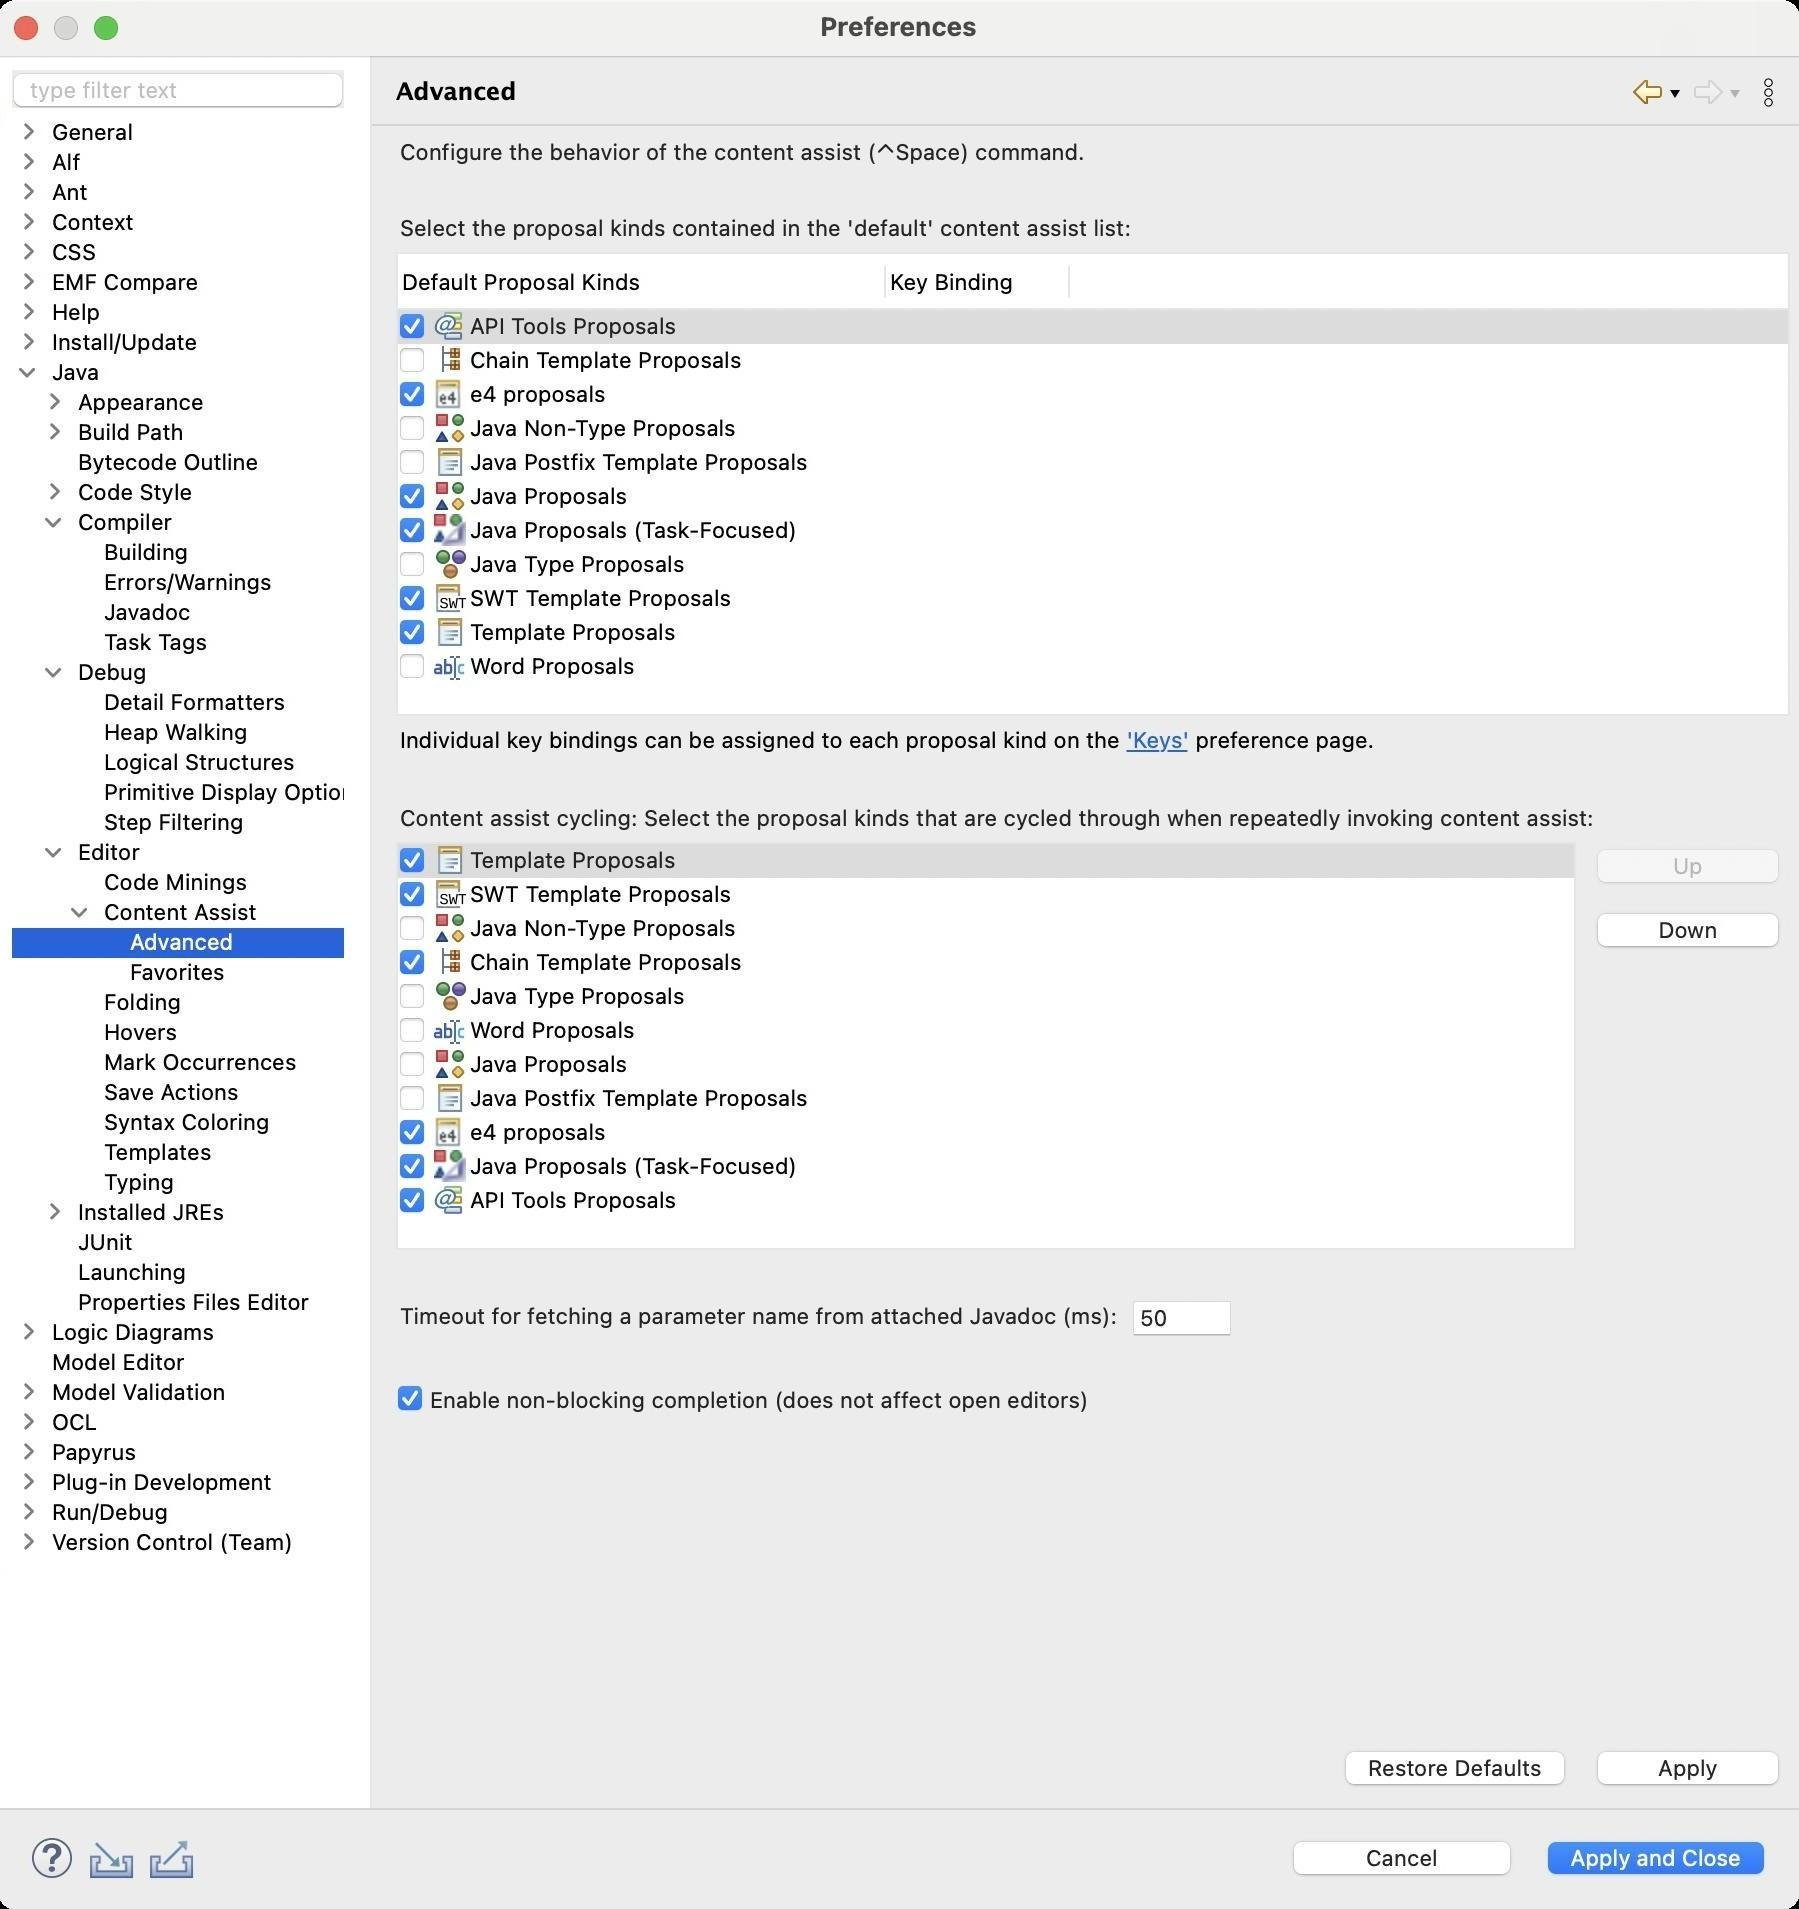
Accessibility tree:
{"name": "Preferences", "role": "AXWindow", "description": null, "role_description": "standard window", "value": null, "position": "480.00;95.00", "size": "901;955", "children": [{"name": "Apply_and_Close", "role": "AXButton", "description": null, "role_description": "button", "value": null, "position": "769.00;917.00", "size": "120;27", "children": []}, {"name": "Cancel", "role": "AXButton", "description": null, "role_description": "button", "value": null, "position": "642.00;917.00", "size": "120;27", "children": []}, {"name": null, "role": "AXToolbar", "description": null, "role_description": "toolbar", "value": null, "position": "12.00;915.00", "size": "90;30", "children": [{"name": "Help", "role": "AXCheckBox", "description": null, "role_description": "checkbox", "value": 0, "position": "12.00;915.00", "size": "30;30", "children": []}, {"name": "Import", "role": "AXButton", "description": null, "role_description": "button", "value": null, "position": "42.00;915.00", "size": "30;30", "children": []}, {"name": "Export", "role": "AXButton", "description": null, "role_description": "button", "value": null, "position": "72.00;915.00", "size": "30;30", "children": []}]}, {"name": null, "role": "AXScrollArea", "description": null, "role_description": "scroll area", "value": null, "position": "199.00;69.00", "size": "697;830", "children": [{"name": "Apply", "role": "AXButton", "description": null, "role_description": "button", "value": null, "position": "794.00;872.00", "size": "102;27", "children": []}, {"name": "Restore_Defaults", "role": "AXButton", "description": null, "role_description": "button", "value": null, "position": "668.00;872.00", "size": "121;27", "children": []}, {"name": null, "role": "AXScrollArea", "description": null, "role_description": "scroll area", "value": null, "position": "199.00;69.00", "size": "697;798", "children": [{"name": "Enable_non-blocking_completion_(does_not_affect_open_editors)", "role": "AXCheckBox", "description": null, "role_description": "checkbox", "value": 1, "position": "199.00;692.00", "size": "697;16", "children": []}, {"name": null, "role": "AXTextField", "description": null, "role_description": "text field", "value": "50", "position": "567.00;649.00", "size": "50;19", "children": []}, {"name": null, "role": "AXStaticText", "description": null, "role_description": "text", "value": "Timeout for fetching a parameter name from attached Javadoc (ms):", "position": "199.00;651.00", "size": "363;14", "children": []}, {"name": "Down", "role": "AXButton", "description": null, "role_description": "button", "value": null, "position": "794.00;453.00", "size": "102;27", "children": []}, {"name": "Up", "role": "AXButton", "description": null, "role_description": "button", "value": null, "position": "794.00;421.00", "size": "102;27", "children": []}, {"name": null, "role": "AXScrollArea", "description": null, "role_description": "scroll area", "value": null, "position": "199.00;421.00", "size": "590;204", "children": [{"name": null, "role": "AXTable", "description": null, "role_description": "table", "value": null, "position": "200.00;422.00", "size": "588;202", "children": [{"name": null, "role": "AXRow", "description": null, "role_description": "table row", "value": null, "position": "200.00;422.00", "size": "588;17", "children": [{"name": "", "role": "AXCheckBox", "description": null, "role_description": "checkbox", "value": 1, "position": "200.00;422.00", "size": "14;16", "children": []}, {"name": null, "role": "AXStaticText", "description": null, "role_description": "text", "value": "Template Proposals", "position": "215.00;422.00", "size": "228;16", "children": []}]}, {"name": null, "role": "AXRow", "description": null, "role_description": "table row", "value": null, "position": "200.00;439.00", "size": "588;17", "children": [{"name": "", "role": "AXCheckBox", "description": null, "role_description": "checkbox", "value": 1, "position": "200.00;439.00", "size": "14;16", "children": []}, {"name": null, "role": "AXStaticText", "description": null, "role_description": "text", "value": "SWT Template Proposals", "position": "215.00;439.00", "size": "228;16", "children": []}]}, {"name": null, "role": "AXRow", "description": null, "role_description": "table row", "value": null, "position": "200.00;456.00", "size": "588;17", "children": [{"name": "", "role": "AXCheckBox", "description": null, "role_description": "checkbox", "value": 0, "position": "200.00;456.00", "size": "14;16", "children": []}, {"name": null, "role": "AXStaticText", "description": null, "role_description": "text", "value": "Java Non-Type Proposals", "position": "215.00;456.00", "size": "228;16", "children": []}]}, {"name": null, "role": "AXRow", "description": null, "role_description": "table row", "value": null, "position": "200.00;473.00", "size": "588;17", "children": [{"name": "", "role": "AXCheckBox", "description": null, "role_description": "checkbox", "value": 1, "position": "200.00;473.00", "size": "14;16", "children": []}, {"name": null, "role": "AXStaticText", "description": null, "role_description": "text", "value": "Chain Template Proposals", "position": "215.00;473.00", "size": "228;16", "children": []}]}, {"name": null, "role": "AXRow", "description": null, "role_description": "table row", "value": null, "position": "200.00;490.00", "size": "588;17", "children": [{"name": "", "role": "AXCheckBox", "description": null, "role_description": "checkbox", "value": 0, "position": "200.00;490.00", "size": "14;16", "children": []}, {"name": null, "role": "AXStaticText", "description": null, "role_description": "text", "value": "Java Type Proposals", "position": "215.00;490.00", "size": "228;16", "children": []}]}, {"name": null, "role": "AXRow", "description": null, "role_description": "table row", "value": null, "position": "200.00;507.00", "size": "588;17", "children": [{"name": "", "role": "AXCheckBox", "description": null, "role_description": "checkbox", "value": 0, "position": "200.00;507.00", "size": "14;16", "children": []}, {"name": null, "role": "AXStaticText", "description": null, "role_description": "text", "value": "Word Proposals", "position": "215.00;507.00", "size": "228;16", "children": []}]}, {"name": null, "role": "AXRow", "description": null, "role_description": "table row", "value": null, "position": "200.00;524.00", "size": "588;17", "children": [{"name": "", "role": "AXCheckBox", "description": null, "role_description": "checkbox", "value": 0, "position": "200.00;524.00", "size": "14;16", "children": []}, {"name": null, "role": "AXStaticText", "description": null, "role_description": "text", "value": "Java Proposals", "position": "215.00;524.00", "size": "228;16", "children": []}]}, {"name": null, "role": "AXRow", "description": null, "role_description": "table row", "value": null, "position": "200.00;541.00", "size": "588;17", "children": [{"name": "", "role": "AXCheckBox", "description": null, "role_description": "checkbox", "value": 0, "position": "200.00;541.00", "size": "14;16", "children": []}, {"name": null, "role": "AXStaticText", "description": null, "role_description": "text", "value": "Java Postfix Template Proposals", "position": "215.00;541.00", "size": "228;16", "children": []}]}, {"name": null, "role": "AXRow", "description": null, "role_description": "table row", "value": null, "position": "200.00;558.00", "size": "588;17", "children": [{"name": "", "role": "AXCheckBox", "description": null, "role_description": "checkbox", "value": 1, "position": "200.00;558.00", "size": "14;16", "children": []}, {"name": null, "role": "AXStaticText", "description": null, "role_description": "text", "value": "e4 proposals", "position": "215.00;558.00", "size": "228;16", "children": []}]}, {"name": null, "role": "AXRow", "description": null, "role_description": "table row", "value": null, "position": "200.00;575.00", "size": "588;17", "children": [{"name": "", "role": "AXCheckBox", "description": null, "role_description": "checkbox", "value": 1, "position": "200.00;575.00", "size": "14;16", "children": []}, {"name": null, "role": "AXStaticText", "description": null, "role_description": "text", "value": "Java Proposals (Task-Focused)", "position": "215.00;575.00", "size": "228;16", "children": []}]}, {"name": null, "role": "AXRow", "description": null, "role_description": "table row", "value": null, "position": "200.00;592.00", "size": "588;17", "children": [{"name": "", "role": "AXCheckBox", "description": null, "role_description": "checkbox", "value": 1, "position": "200.00;592.00", "size": "14;16", "children": []}, {"name": null, "role": "AXStaticText", "description": null, "role_description": "text", "value": "API Tools Proposals", "position": "215.00;592.00", "size": "228;16", "children": []}]}, {"name": null, "role": "AXColumn", "description": null, "role_description": "column", "value": null, "position": "200.00;422.00", "size": "15;202", "children": []}, {"name": null, "role": "AXColumn", "description": null, "role_description": "column", "value": null, "position": "215.00;422.00", "size": "229;202", "children": []}]}]}, {"name": null, "role": "AXStaticText", "description": null, "role_description": "text", "value": "Content assist cycling: Select the proposal kinds that are cycled through when repeatedly invoking content assist:", "position": "199.00;402.00", "size": "697;14", "children": []}, {"name": null, "role": "AXScrollArea", "description": null, "role_description": "scroll area", "value": null, "position": "199.00;363.00", "size": "697;15", "children": [{"name": null, "role": "AXTextArea", "description": null, "role_description": "text entry area", "value": "Individual key bindings can be assigned to each proposal kind on the 'Keys' preference page.", "position": "199.00;363.00", "size": "697;15", "children": [{"name": "'Keys'", "role": "AXLink", "description": null, "role_description": "hyperlink", "value": null, "position": "564.25;363.00", "size": "31;13", "children": []}]}]}, {"name": null, "role": "AXScrollArea", "description": null, "role_description": "scroll area", "value": null, "position": "199.00;126.00", "size": "697;232", "children": [{"name": null, "role": "AXTable", "description": null, "role_description": "table", "value": null, "position": "200.00;155.00", "size": "695;202", "children": [{"name": null, "role": "AXRow", "description": null, "role_description": "table row", "value": null, "position": "200.00;155.00", "size": "695;17", "children": [{"name": "", "role": "AXCheckBox", "description": null, "role_description": "checkbox", "value": 1, "position": "200.00;155.00", "size": "14;16", "children": []}, {"name": null, "role": "AXStaticText", "description": null, "role_description": "text", "value": "API Tools Proposals", "position": "215.00;155.00", "size": "228;16", "children": []}, {"name": null, "role": "AXStaticText", "description": null, "role_description": "text", "value": "", "position": "444.00;155.00", "size": "91;16", "children": []}]}, {"name": null, "role": "AXRow", "description": null, "role_description": "table row", "value": null, "position": "200.00;172.00", "size": "695;17", "children": [{"name": "", "role": "AXCheckBox", "description": null, "role_description": "checkbox", "value": 0, "position": "200.00;172.00", "size": "14;16", "children": []}, {"name": null, "role": "AXStaticText", "description": null, "role_description": "text", "value": "Chain Template Proposals", "position": "215.00;172.00", "size": "228;16", "children": []}, {"name": null, "role": "AXStaticText", "description": null, "role_description": "text", "value": "", "position": "444.00;172.00", "size": "91;16", "children": []}]}, {"name": null, "role": "AXRow", "description": null, "role_description": "table row", "value": null, "position": "200.00;189.00", "size": "695;17", "children": [{"name": "", "role": "AXCheckBox", "description": null, "role_description": "checkbox", "value": 1, "position": "200.00;189.00", "size": "14;16", "children": []}, {"name": null, "role": "AXStaticText", "description": null, "role_description": "text", "value": "e4 proposals", "position": "215.00;189.00", "size": "228;16", "children": []}, {"name": null, "role": "AXStaticText", "description": null, "role_description": "text", "value": "", "position": "444.00;189.00", "size": "91;16", "children": []}]}, {"name": null, "role": "AXRow", "description": null, "role_description": "table row", "value": null, "position": "200.00;206.00", "size": "695;17", "children": [{"name": "", "role": "AXCheckBox", "description": null, "role_description": "checkbox", "value": 0, "position": "200.00;206.00", "size": "14;16", "children": []}, {"name": null, "role": "AXStaticText", "description": null, "role_description": "text", "value": "Java Non-Type Proposals", "position": "215.00;206.00", "size": "228;16", "children": []}, {"name": null, "role": "AXStaticText", "description": null, "role_description": "text", "value": "", "position": "444.00;206.00", "size": "91;16", "children": []}]}, {"name": null, "role": "AXRow", "description": null, "role_description": "table row", "value": null, "position": "200.00;223.00", "size": "695;17", "children": [{"name": "", "role": "AXCheckBox", "description": null, "role_description": "checkbox", "value": 0, "position": "200.00;223.00", "size": "14;16", "children": []}, {"name": null, "role": "AXStaticText", "description": null, "role_description": "text", "value": "Java Postfix Template Proposals", "position": "215.00;223.00", "size": "228;16", "children": []}, {"name": null, "role": "AXStaticText", "description": null, "role_description": "text", "value": "", "position": "444.00;223.00", "size": "91;16", "children": []}]}, {"name": null, "role": "AXRow", "description": null, "role_description": "table row", "value": null, "position": "200.00;240.00", "size": "695;17", "children": [{"name": "", "role": "AXCheckBox", "description": null, "role_description": "checkbox", "value": 1, "position": "200.00;240.00", "size": "14;16", "children": []}, {"name": null, "role": "AXStaticText", "description": null, "role_description": "text", "value": "Java Proposals", "position": "215.00;240.00", "size": "228;16", "children": []}, {"name": null, "role": "AXStaticText", "description": null, "role_description": "text", "value": "", "position": "444.00;240.00", "size": "91;16", "children": []}]}, {"name": null, "role": "AXRow", "description": null, "role_description": "table row", "value": null, "position": "200.00;257.00", "size": "695;17", "children": [{"name": "", "role": "AXCheckBox", "description": null, "role_description": "checkbox", "value": 1, "position": "200.00;257.00", "size": "14;16", "children": []}, {"name": null, "role": "AXStaticText", "description": null, "role_description": "text", "value": "Java Proposals (Task-Focused)", "position": "215.00;257.00", "size": "228;16", "children": []}, {"name": null, "role": "AXStaticText", "description": null, "role_description": "text", "value": "", "position": "444.00;257.00", "size": "91;16", "children": []}]}, {"name": null, "role": "AXRow", "description": null, "role_description": "table row", "value": null, "position": "200.00;274.00", "size": "695;17", "children": [{"name": "", "role": "AXCheckBox", "description": null, "role_description": "checkbox", "value": 0, "position": "200.00;274.00", "size": "14;16", "children": []}, {"name": null, "role": "AXStaticText", "description": null, "role_description": "text", "value": "Java Type Proposals", "position": "215.00;274.00", "size": "228;16", "children": []}, {"name": null, "role": "AXStaticText", "description": null, "role_description": "text", "value": "", "position": "444.00;274.00", "size": "91;16", "children": []}]}, {"name": null, "role": "AXRow", "description": null, "role_description": "table row", "value": null, "position": "200.00;291.00", "size": "695;17", "children": [{"name": "", "role": "AXCheckBox", "description": null, "role_description": "checkbox", "value": 1, "position": "200.00;291.00", "size": "14;16", "children": []}, {"name": null, "role": "AXStaticText", "description": null, "role_description": "text", "value": "SWT Template Proposals", "position": "215.00;291.00", "size": "228;16", "children": []}, {"name": null, "role": "AXStaticText", "description": null, "role_description": "text", "value": "", "position": "444.00;291.00", "size": "91;16", "children": []}]}, {"name": null, "role": "AXRow", "description": null, "role_description": "table row", "value": null, "position": "200.00;308.00", "size": "695;17", "children": [{"name": "", "role": "AXCheckBox", "description": null, "role_description": "checkbox", "value": 1, "position": "200.00;308.00", "size": "14;16", "children": []}, {"name": null, "role": "AXStaticText", "description": null, "role_description": "text", "value": "Template Proposals", "position": "215.00;308.00", "size": "228;16", "children": []}, {"name": null, "role": "AXStaticText", "description": null, "role_description": "text", "value": "", "position": "444.00;308.00", "size": "91;16", "children": []}]}, {"name": null, "role": "AXRow", "description": null, "role_description": "table row", "value": null, "position": "200.00;325.00", "size": "695;17", "children": [{"name": "", "role": "AXCheckBox", "description": null, "role_description": "checkbox", "value": 0, "position": "200.00;325.00", "size": "14;16", "children": []}, {"name": null, "role": "AXStaticText", "description": null, "role_description": "text", "value": "Word Proposals", "position": "215.00;325.00", "size": "228;16", "children": []}, {"name": null, "role": "AXStaticText", "description": null, "role_description": "text", "value": "", "position": "444.00;325.00", "size": "91;16", "children": []}]}, {"name": null, "role": "AXColumn", "description": null, "role_description": "column", "value": null, "position": "200.00;155.00", "size": "15;202", "children": []}, {"name": null, "role": "AXColumn", "description": null, "role_description": "column", "value": null, "position": "215.00;155.00", "size": "229;202", "children": []}, {"name": null, "role": "AXColumn", "description": null, "role_description": "column", "value": null, "position": "444.00;155.00", "size": "92;202", "children": []}, {"name": null, "role": "AXGroup", "description": null, "role_description": "group", "value": null, "position": "200.00;127.00", "size": "695;28", "children": [{"name": "", "role": "AXButton", "description": null, "role_description": "sort button", "value": null, "position": "200.00;127.00", "size": "0;28", "children": []}, {"name": "Default_Proposal_Kinds", "role": "AXButton", "description": null, "role_description": "sort button", "value": null, "position": "200.00;127.00", "size": "244;28", "children": []}, {"name": "Key_Binding", "role": "AXButton", "description": null, "role_description": "sort button", "value": null, "position": "444.00;127.00", "size": "92;28", "children": []}]}]}]}, {"name": null, "role": "AXStaticText", "description": null, "role_description": "text", "value": "Select the proposal kinds contained in the 'default' content assist list:", "position": "199.00;107.00", "size": "697;14", "children": []}, {"name": null, "role": "AXStaticText", "description": null, "role_description": "text", "value": "Configure the behavior of the content assist (⌃Space) command.", "position": "199.00;69.00", "size": "697;14", "children": []}]}]}, {"name": null, "role": "AXToolbar", "description": "", "role_description": "toolbar", "value": null, "position": "814.00;35.00", "size": "82;22", "children": [{"name": "Back_to_Content_Assist", "role": "AXMenuButton", "description": null, "role_description": "menu button", "value": null, "position": "814.00;35.00", "size": "22;22", "children": []}, {"name": "Forward", "role": "AXMenuButton", "description": null, "role_description": "menu button", "value": null, "position": "844.00;35.00", "size": "22;22", "children": []}, {"name": "Additional_Dialog_Actions", "role": "AXButton", "description": null, "role_description": "button", "value": null, "position": "874.00;35.00", "size": "22;22", "children": []}]}, {"name": null, "role": "AXStaticText", "description": "", "role_description": "text", "value": "Advanced", "position": "196.00;35.00", "size": "611;21", "children": []}, {"name": null, "role": "AXSplitter", "description": null, "role_description": "splitter", "value": 180, "position": "180.00;28.00", "size": "5;876", "children": []}, {"name": null, "role": "AXScrollArea", "description": null, "role_description": "scroll area", "value": null, "position": "7.00;59.00", "size": "166;845", "children": [{"name": null, "role": "AXOutline", "description": null, "role_description": "outline", "value": null, "position": "7.00;59.00", "size": "178;845", "children": [{"name": null, "role": "AXRow", "description": null, "role_description": "outline row", "value": null, "position": "7.00;59.00", "size": "178;15", "children": [{"name": null, "role": "AXGroup", "description": null, "role_description": "group", "value": null, "position": "7.00;59.00", "size": "178;15", "children": [{"name": null, "role": "AXDisclosureTriangle", "description": null, "role_description": "disclosure triangle", "value": 0, "position": "9.00;59.00", "size": "12;14", "children": []}, {"name": null, "role": "AXStaticText", "description": null, "role_description": "text", "value": "General", "position": "25.00;59.00", "size": "159;14", "children": []}]}]}, {"name": null, "role": "AXRow", "description": null, "role_description": "outline row", "value": null, "position": "7.00;74.00", "size": "178;15", "children": [{"name": null, "role": "AXGroup", "description": null, "role_description": "group", "value": null, "position": "7.00;74.00", "size": "178;15", "children": [{"name": null, "role": "AXDisclosureTriangle", "description": null, "role_description": "disclosure triangle", "value": 0, "position": "9.00;74.00", "size": "12;14", "children": []}, {"name": null, "role": "AXStaticText", "description": null, "role_description": "text", "value": "Alf", "position": "25.00;74.00", "size": "159;14", "children": []}]}]}, {"name": null, "role": "AXRow", "description": null, "role_description": "outline row", "value": null, "position": "7.00;89.00", "size": "178;15", "children": [{"name": null, "role": "AXGroup", "description": null, "role_description": "group", "value": null, "position": "7.00;89.00", "size": "178;15", "children": [{"name": null, "role": "AXDisclosureTriangle", "description": null, "role_description": "disclosure triangle", "value": 0, "position": "9.00;89.00", "size": "12;14", "children": []}, {"name": null, "role": "AXStaticText", "description": null, "role_description": "text", "value": "Ant", "position": "25.00;89.00", "size": "159;14", "children": []}]}]}, {"name": null, "role": "AXRow", "description": null, "role_description": "outline row", "value": null, "position": "7.00;104.00", "size": "178;15", "children": [{"name": null, "role": "AXGroup", "description": null, "role_description": "group", "value": null, "position": "7.00;104.00", "size": "178;15", "children": [{"name": null, "role": "AXDisclosureTriangle", "description": null, "role_description": "disclosure triangle", "value": 0, "position": "9.00;104.00", "size": "12;14", "children": []}, {"name": null, "role": "AXStaticText", "description": null, "role_description": "text", "value": "Context", "position": "25.00;104.00", "size": "159;14", "children": []}]}]}, {"name": null, "role": "AXRow", "description": null, "role_description": "outline row", "value": null, "position": "7.00;119.00", "size": "178;15", "children": [{"name": null, "role": "AXGroup", "description": null, "role_description": "group", "value": null, "position": "7.00;119.00", "size": "178;15", "children": [{"name": null, "role": "AXDisclosureTriangle", "description": null, "role_description": "disclosure triangle", "value": 0, "position": "9.00;119.00", "size": "12;14", "children": []}, {"name": null, "role": "AXStaticText", "description": null, "role_description": "text", "value": "CSS", "position": "25.00;119.00", "size": "159;14", "children": []}]}]}, {"name": null, "role": "AXRow", "description": null, "role_description": "outline row", "value": null, "position": "7.00;134.00", "size": "178;15", "children": [{"name": null, "role": "AXGroup", "description": null, "role_description": "group", "value": null, "position": "7.00;134.00", "size": "178;15", "children": [{"name": null, "role": "AXDisclosureTriangle", "description": null, "role_description": "disclosure triangle", "value": 0, "position": "9.00;134.00", "size": "12;14", "children": []}, {"name": null, "role": "AXStaticText", "description": null, "role_description": "text", "value": "EMF Compare", "position": "25.00;134.00", "size": "159;14", "children": []}]}]}, {"name": null, "role": "AXRow", "description": null, "role_description": "outline row", "value": null, "position": "7.00;149.00", "size": "178;15", "children": [{"name": null, "role": "AXGroup", "description": null, "role_description": "group", "value": null, "position": "7.00;149.00", "size": "178;15", "children": [{"name": null, "role": "AXDisclosureTriangle", "description": null, "role_description": "disclosure triangle", "value": 0, "position": "9.00;149.00", "size": "12;14", "children": []}, {"name": null, "role": "AXStaticText", "description": null, "role_description": "text", "value": "Help", "position": "25.00;149.00", "size": "159;14", "children": []}]}]}, {"name": null, "role": "AXRow", "description": null, "role_description": "outline row", "value": null, "position": "7.00;164.00", "size": "178;15", "children": [{"name": null, "role": "AXGroup", "description": null, "role_description": "group", "value": null, "position": "7.00;164.00", "size": "178;15", "children": [{"name": null, "role": "AXDisclosureTriangle", "description": null, "role_description": "disclosure triangle", "value": 0, "position": "9.00;164.00", "size": "12;14", "children": []}, {"name": null, "role": "AXStaticText", "description": null, "role_description": "text", "value": "Install/Update", "position": "25.00;164.00", "size": "159;14", "children": []}]}]}, {"name": null, "role": "AXRow", "description": null, "role_description": "outline row", "value": null, "position": "7.00;179.00", "size": "178;15", "children": [{"name": null, "role": "AXGroup", "description": null, "role_description": "group", "value": null, "position": "7.00;179.00", "size": "178;15", "children": [{"name": null, "role": "AXDisclosureTriangle", "description": null, "role_description": "disclosure triangle", "value": 1, "position": "9.00;179.00", "size": "12;14", "children": []}, {"name": null, "role": "AXStaticText", "description": null, "role_description": "text", "value": "Java", "position": "25.00;179.00", "size": "159;14", "children": []}]}]}, {"name": null, "role": "AXRow", "description": null, "role_description": "outline row", "value": null, "position": "7.00;194.00", "size": "178;15", "children": [{"name": null, "role": "AXGroup", "description": null, "role_description": "group", "value": null, "position": "7.00;194.00", "size": "178;15", "children": [{"name": null, "role": "AXDisclosureTriangle", "description": null, "role_description": "disclosure triangle", "value": 0, "position": "22.00;194.00", "size": "12;14", "children": []}, {"name": null, "role": "AXStaticText", "description": null, "role_description": "text", "value": "Appearance", "position": "38.00;194.00", "size": "146;14", "children": []}]}]}, {"name": null, "role": "AXRow", "description": null, "role_description": "outline row", "value": null, "position": "7.00;209.00", "size": "178;15", "children": [{"name": null, "role": "AXGroup", "description": null, "role_description": "group", "value": null, "position": "7.00;209.00", "size": "178;15", "children": [{"name": null, "role": "AXDisclosureTriangle", "description": null, "role_description": "disclosure triangle", "value": 0, "position": "22.00;209.00", "size": "12;14", "children": []}, {"name": null, "role": "AXStaticText", "description": null, "role_description": "text", "value": "Build Path", "position": "38.00;209.00", "size": "146;14", "children": []}]}]}, {"name": null, "role": "AXRow", "description": null, "role_description": "outline row", "value": null, "position": "7.00;224.00", "size": "178;15", "children": [{"name": null, "role": "AXStaticText", "description": null, "role_description": "text", "value": "Bytecode Outline", "position": "38.00;224.00", "size": "146;14", "children": []}]}, {"name": null, "role": "AXRow", "description": null, "role_description": "outline row", "value": null, "position": "7.00;239.00", "size": "178;15", "children": [{"name": null, "role": "AXGroup", "description": null, "role_description": "group", "value": null, "position": "7.00;239.00", "size": "178;15", "children": [{"name": null, "role": "AXDisclosureTriangle", "description": null, "role_description": "disclosure triangle", "value": 0, "position": "22.00;239.00", "size": "12;14", "children": []}, {"name": null, "role": "AXStaticText", "description": null, "role_description": "text", "value": "Code Style", "position": "38.00;239.00", "size": "146;14", "children": []}]}]}, {"name": null, "role": "AXRow", "description": null, "role_description": "outline row", "value": null, "position": "7.00;254.00", "size": "178;15", "children": [{"name": null, "role": "AXGroup", "description": null, "role_description": "group", "value": null, "position": "7.00;254.00", "size": "178;15", "children": [{"name": null, "role": "AXDisclosureTriangle", "description": null, "role_description": "disclosure triangle", "value": 1, "position": "22.00;254.00", "size": "12;14", "children": []}, {"name": null, "role": "AXStaticText", "description": null, "role_description": "text", "value": "Compiler", "position": "38.00;254.00", "size": "146;14", "children": []}]}]}, {"name": null, "role": "AXRow", "description": null, "role_description": "outline row", "value": null, "position": "7.00;269.00", "size": "178;15", "children": [{"name": null, "role": "AXStaticText", "description": null, "role_description": "text", "value": "Building", "position": "51.00;269.00", "size": "133;14", "children": []}]}, {"name": null, "role": "AXRow", "description": null, "role_description": "outline row", "value": null, "position": "7.00;284.00", "size": "178;15", "children": [{"name": null, "role": "AXStaticText", "description": null, "role_description": "text", "value": "Errors/Warnings", "position": "51.00;284.00", "size": "133;14", "children": []}]}, {"name": null, "role": "AXRow", "description": null, "role_description": "outline row", "value": null, "position": "7.00;299.00", "size": "178;15", "children": [{"name": null, "role": "AXStaticText", "description": null, "role_description": "text", "value": "Javadoc", "position": "51.00;299.00", "size": "133;14", "children": []}]}, {"name": null, "role": "AXRow", "description": null, "role_description": "outline row", "value": null, "position": "7.00;314.00", "size": "178;15", "children": [{"name": null, "role": "AXStaticText", "description": null, "role_description": "text", "value": "Task Tags", "position": "51.00;314.00", "size": "133;14", "children": []}]}, {"name": null, "role": "AXRow", "description": null, "role_description": "outline row", "value": null, "position": "7.00;329.00", "size": "178;15", "children": [{"name": null, "role": "AXGroup", "description": null, "role_description": "group", "value": null, "position": "7.00;329.00", "size": "178;15", "children": [{"name": null, "role": "AXDisclosureTriangle", "description": null, "role_description": "disclosure triangle", "value": 1, "position": "22.00;329.00", "size": "12;14", "children": []}, {"name": null, "role": "AXStaticText", "description": null, "role_description": "text", "value": "Debug", "position": "38.00;329.00", "size": "146;14", "children": []}]}]}, {"name": null, "role": "AXRow", "description": null, "role_description": "outline row", "value": null, "position": "7.00;344.00", "size": "178;15", "children": [{"name": null, "role": "AXStaticText", "description": null, "role_description": "text", "value": "Detail Formatters", "position": "51.00;344.00", "size": "133;14", "children": []}]}, {"name": null, "role": "AXRow", "description": null, "role_description": "outline row", "value": null, "position": "7.00;359.00", "size": "178;15", "children": [{"name": null, "role": "AXStaticText", "description": null, "role_description": "text", "value": "Heap Walking", "position": "51.00;359.00", "size": "133;14", "children": []}]}, {"name": null, "role": "AXRow", "description": null, "role_description": "outline row", "value": null, "position": "7.00;374.00", "size": "178;15", "children": [{"name": null, "role": "AXStaticText", "description": null, "role_description": "text", "value": "Logical Structures", "position": "51.00;374.00", "size": "133;14", "children": []}]}, {"name": null, "role": "AXRow", "description": null, "role_description": "outline row", "value": null, "position": "7.00;389.00", "size": "178;15", "children": [{"name": null, "role": "AXStaticText", "description": null, "role_description": "text", "value": "Primitive Display Options", "position": "51.00;389.00", "size": "133;14", "children": []}]}, {"name": null, "role": "AXRow", "description": null, "role_description": "outline row", "value": null, "position": "7.00;404.00", "size": "178;15", "children": [{"name": null, "role": "AXStaticText", "description": null, "role_description": "text", "value": "Step Filtering", "position": "51.00;404.00", "size": "133;14", "children": []}]}, {"name": null, "role": "AXRow", "description": null, "role_description": "outline row", "value": null, "position": "7.00;419.00", "size": "178;15", "children": [{"name": null, "role": "AXGroup", "description": null, "role_description": "group", "value": null, "position": "7.00;419.00", "size": "178;15", "children": [{"name": null, "role": "AXDisclosureTriangle", "description": null, "role_description": "disclosure triangle", "value": 1, "position": "22.00;419.00", "size": "12;14", "children": []}, {"name": null, "role": "AXStaticText", "description": null, "role_description": "text", "value": "Editor", "position": "38.00;419.00", "size": "146;14", "children": []}]}]}, {"name": null, "role": "AXRow", "description": null, "role_description": "outline row", "value": null, "position": "7.00;434.00", "size": "178;15", "children": [{"name": null, "role": "AXStaticText", "description": null, "role_description": "text", "value": "Code Minings", "position": "51.00;434.00", "size": "133;14", "children": []}]}, {"name": null, "role": "AXRow", "description": null, "role_description": "outline row", "value": null, "position": "7.00;449.00", "size": "178;15", "children": [{"name": null, "role": "AXGroup", "description": null, "role_description": "group", "value": null, "position": "7.00;449.00", "size": "178;15", "children": [{"name": null, "role": "AXDisclosureTriangle", "description": null, "role_description": "disclosure triangle", "value": 1, "position": "35.00;449.00", "size": "12;14", "children": []}, {"name": null, "role": "AXStaticText", "description": null, "role_description": "text", "value": "Content Assist", "position": "51.00;449.00", "size": "133;14", "children": []}]}]}, {"name": null, "role": "AXRow", "description": null, "role_description": "outline row", "value": null, "position": "7.00;464.00", "size": "178;15", "children": [{"name": null, "role": "AXStaticText", "description": null, "role_description": "text", "value": "Advanced", "position": "64.00;464.00", "size": "120;14", "children": []}]}, {"name": null, "role": "AXRow", "description": null, "role_description": "outline row", "value": null, "position": "7.00;479.00", "size": "178;15", "children": [{"name": null, "role": "AXStaticText", "description": null, "role_description": "text", "value": "Favorites", "position": "64.00;479.00", "size": "120;14", "children": []}]}, {"name": null, "role": "AXRow", "description": null, "role_description": "outline row", "value": null, "position": "7.00;494.00", "size": "178;15", "children": [{"name": null, "role": "AXStaticText", "description": null, "role_description": "text", "value": "Folding", "position": "51.00;494.00", "size": "133;14", "children": []}]}, {"name": null, "role": "AXRow", "description": null, "role_description": "outline row", "value": null, "position": "7.00;509.00", "size": "178;15", "children": [{"name": null, "role": "AXStaticText", "description": null, "role_description": "text", "value": "Hovers", "position": "51.00;509.00", "size": "133;14", "children": []}]}, {"name": null, "role": "AXRow", "description": null, "role_description": "outline row", "value": null, "position": "7.00;524.00", "size": "178;15", "children": [{"name": null, "role": "AXStaticText", "description": null, "role_description": "text", "value": "Mark Occurrences", "position": "51.00;524.00", "size": "133;14", "children": []}]}, {"name": null, "role": "AXRow", "description": null, "role_description": "outline row", "value": null, "position": "7.00;539.00", "size": "178;15", "children": [{"name": null, "role": "AXStaticText", "description": null, "role_description": "text", "value": "Save Actions", "position": "51.00;539.00", "size": "133;14", "children": []}]}, {"name": null, "role": "AXRow", "description": null, "role_description": "outline row", "value": null, "position": "7.00;554.00", "size": "178;15", "children": [{"name": null, "role": "AXStaticText", "description": null, "role_description": "text", "value": "Syntax Coloring", "position": "51.00;554.00", "size": "133;14", "children": []}]}, {"name": null, "role": "AXRow", "description": null, "role_description": "outline row", "value": null, "position": "7.00;569.00", "size": "178;15", "children": [{"name": null, "role": "AXStaticText", "description": null, "role_description": "text", "value": "Templates", "position": "51.00;569.00", "size": "133;14", "children": []}]}, {"name": null, "role": "AXRow", "description": null, "role_description": "outline row", "value": null, "position": "7.00;584.00", "size": "178;15", "children": [{"name": null, "role": "AXStaticText", "description": null, "role_description": "text", "value": "Typing", "position": "51.00;584.00", "size": "133;14", "children": []}]}, {"name": null, "role": "AXRow", "description": null, "role_description": "outline row", "value": null, "position": "7.00;599.00", "size": "178;15", "children": [{"name": null, "role": "AXGroup", "description": null, "role_description": "group", "value": null, "position": "7.00;599.00", "size": "178;15", "children": [{"name": null, "role": "AXDisclosureTriangle", "description": null, "role_description": "disclosure triangle", "value": 0, "position": "22.00;599.00", "size": "12;14", "children": []}, {"name": null, "role": "AXStaticText", "description": null, "role_description": "text", "value": "Installed JREs", "position": "38.00;599.00", "size": "146;14", "children": []}]}]}, {"name": null, "role": "AXRow", "description": null, "role_description": "outline row", "value": null, "position": "7.00;614.00", "size": "178;15", "children": [{"name": null, "role": "AXStaticText", "description": null, "role_description": "text", "value": "JUnit", "position": "38.00;614.00", "size": "146;14", "children": []}]}, {"name": null, "role": "AXRow", "description": null, "role_description": "outline row", "value": null, "position": "7.00;629.00", "size": "178;15", "children": [{"name": null, "role": "AXStaticText", "description": null, "role_description": "text", "value": "Launching", "position": "38.00;629.00", "size": "146;14", "children": []}]}, {"name": null, "role": "AXRow", "description": null, "role_description": "outline row", "value": null, "position": "7.00;644.00", "size": "178;15", "children": [{"name": null, "role": "AXStaticText", "description": null, "role_description": "text", "value": "Properties Files Editor", "position": "38.00;644.00", "size": "146;14", "children": []}]}, {"name": null, "role": "AXRow", "description": null, "role_description": "outline row", "value": null, "position": "7.00;659.00", "size": "178;15", "children": [{"name": null, "role": "AXGroup", "description": null, "role_description": "group", "value": null, "position": "7.00;659.00", "size": "178;15", "children": [{"name": null, "role": "AXDisclosureTriangle", "description": null, "role_description": "disclosure triangle", "value": 0, "position": "9.00;659.00", "size": "12;14", "children": []}, {"name": null, "role": "AXStaticText", "description": null, "role_description": "text", "value": "Logic Diagrams", "position": "25.00;659.00", "size": "159;14", "children": []}]}]}, {"name": null, "role": "AXRow", "description": null, "role_description": "outline row", "value": null, "position": "7.00;674.00", "size": "178;15", "children": [{"name": null, "role": "AXStaticText", "description": null, "role_description": "text", "value": "Model Editor", "position": "25.00;674.00", "size": "159;14", "children": []}]}, {"name": null, "role": "AXRow", "description": null, "role_description": "outline row", "value": null, "position": "7.00;689.00", "size": "178;15", "children": [{"name": null, "role": "AXGroup", "description": null, "role_description": "group", "value": null, "position": "7.00;689.00", "size": "178;15", "children": [{"name": null, "role": "AXDisclosureTriangle", "description": null, "role_description": "disclosure triangle", "value": 0, "position": "9.00;689.00", "size": "12;14", "children": []}, {"name": null, "role": "AXStaticText", "description": null, "role_description": "text", "value": "Model Validation", "position": "25.00;689.00", "size": "159;14", "children": []}]}]}, {"name": null, "role": "AXRow", "description": null, "role_description": "outline row", "value": null, "position": "7.00;704.00", "size": "178;15", "children": [{"name": null, "role": "AXGroup", "description": null, "role_description": "group", "value": null, "position": "7.00;704.00", "size": "178;15", "children": [{"name": null, "role": "AXDisclosureTriangle", "description": null, "role_description": "disclosure triangle", "value": 0, "position": "9.00;704.00", "size": "12;14", "children": []}, {"name": null, "role": "AXStaticText", "description": null, "role_description": "text", "value": "OCL", "position": "25.00;704.00", "size": "159;14", "children": []}]}]}, {"name": null, "role": "AXRow", "description": null, "role_description": "outline row", "value": null, "position": "7.00;719.00", "size": "178;15", "children": [{"name": null, "role": "AXGroup", "description": null, "role_description": "group", "value": null, "position": "7.00;719.00", "size": "178;15", "children": [{"name": null, "role": "AXDisclosureTriangle", "description": null, "role_description": "disclosure triangle", "value": 0, "position": "9.00;719.00", "size": "12;14", "children": []}, {"name": null, "role": "AXStaticText", "description": null, "role_description": "text", "value": "Papyrus", "position": "25.00;719.00", "size": "159;14", "children": []}]}]}, {"name": null, "role": "AXRow", "description": null, "role_description": "outline row", "value": null, "position": "7.00;734.00", "size": "178;15", "children": [{"name": null, "role": "AXGroup", "description": null, "role_description": "group", "value": null, "position": "7.00;734.00", "size": "178;15", "children": [{"name": null, "role": "AXDisclosureTriangle", "description": null, "role_description": "disclosure triangle", "value": 0, "position": "9.00;734.00", "size": "12;14", "children": []}, {"name": null, "role": "AXStaticText", "description": null, "role_description": "text", "value": "Plug-in Development", "position": "25.00;734.00", "size": "159;14", "children": []}]}]}, {"name": null, "role": "AXRow", "description": null, "role_description": "outline row", "value": null, "position": "7.00;749.00", "size": "178;15", "children": [{"name": null, "role": "AXGroup", "description": null, "role_description": "group", "value": null, "position": "7.00;749.00", "size": "178;15", "children": [{"name": null, "role": "AXDisclosureTriangle", "description": null, "role_description": "disclosure triangle", "value": 0, "position": "9.00;749.00", "size": "12;14", "children": []}, {"name": null, "role": "AXStaticText", "description": null, "role_description": "text", "value": "Run/Debug", "position": "25.00;749.00", "size": "159;14", "children": []}]}]}, {"name": null, "role": "AXRow", "description": null, "role_description": "outline row", "value": null, "position": "7.00;764.00", "size": "178;15", "children": [{"name": null, "role": "AXGroup", "description": null, "role_description": "group", "value": null, "position": "7.00;764.00", "size": "178;15", "children": [{"name": null, "role": "AXDisclosureTriangle", "description": null, "role_description": "disclosure triangle", "value": 0, "position": "9.00;764.00", "size": "12;14", "children": []}, {"name": null, "role": "AXStaticText", "description": null, "role_description": "text", "value": "Version Control (Team)", "position": "25.00;764.00", "size": "159;14", "children": []}]}]}, {"name": null, "role": "AXColumn", "description": null, "role_description": "column", "value": null, "position": "7.00;59.00", "size": "178;845", "children": []}]}, {"name": null, "role": "AXScrollBar", "description": null, "role_description": "scroll bar", "value": 0.0, "position": "7.00;888.00", "size": "166;16", "children": [{"name": null, "role": "AXValueIndicator", "description": null, "role_description": "value indicator", "value": 0.0, "position": "8.00;892.00", "size": "152;12", "children": []}, {"name": null, "role": "AXButton", "description": null, "role_description": "increment arrow button", "value": null, "position": "7.00;888.00", "size": "0;0", "children": []}, {"name": null, "role": "AXButton", "description": null, "role_description": "decrement arrow button", "value": null, "position": "7.00;888.00", "size": "0;0", "children": []}, {"name": null, "role": "AXButton", "description": null, "role_description": "increment page button", "value": null, "position": "161.00;892.00", "size": "12;12", "children": []}, {"name": null, "role": "AXButton", "description": null, "role_description": "decrement page button", "value": null, "position": "7.00;892.00", "size": "1;12", "children": []}]}]}, {"name": "type_filter_text", "role": "AXTextField", "description": null, "role_description": "search text field", "value": "", "position": "7.00;35.00", "size": "166;19", "children": []}, {"name": null, "role": "AXButton", "description": null, "role_description": "close button", "value": null, "position": "7.00;6.00", "size": "14;16", "children": []}, {"name": null, "role": "AXButton", "description": null, "role_description": "zoom button", "value": null, "position": "47.00;6.00", "size": "14;16", "children": [{"name": null, "role": "AXGroup", "description": null, "role_description": "group", "value": null, "position": "47.00;6.00", "size": "14;16", "children": [{"name": null, "role": "AXGroup", "description": null, "role_description": "group", "value": null, "position": "47.00;6.00", "size": "14;16", "children": []}]}]}, {"name": null, "role": "AXButton", "description": null, "role_description": "minimize button", "value": null, "position": "27.00;6.00", "size": "14;16", "children": []}, {"name": null, "role": "AXStaticText", "description": null, "role_description": "text", "value": "Preferences", "position": "409.00;5.00", "size": "83;16", "children": []}]}